Question:
The graph above shows the latency of read and update operations while the column shows the throughput(operations/second) I am unsure how MyISAM can perform operations with such low latency but still be level with InnoDB in terms of throughput? MongoDB also dominates in terms of throughput but has a higher latency than MyISAM.
How do these results make sense?
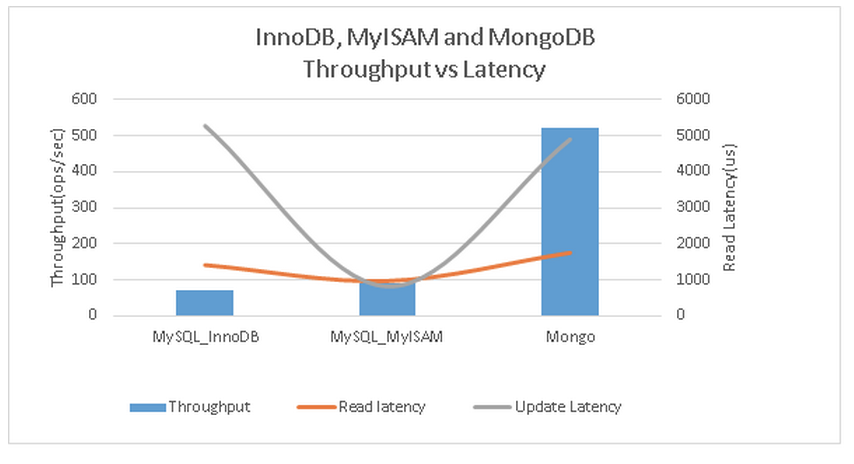
Answer: Well, say you have a formula 1 car and a bus. The formula 1 will quickly carry a single pasenger while the slow bus can cary say 40 passengers at a slower pace. The bus will certainly achieve a higher throughput but with a higher latency. Note however, that the bus will lose its advantage in throughput if it is used to carry one passenger at a time.